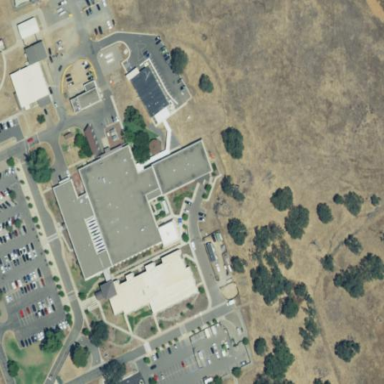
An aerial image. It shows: Hospital.